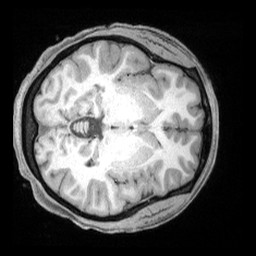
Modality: T1w
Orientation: axial